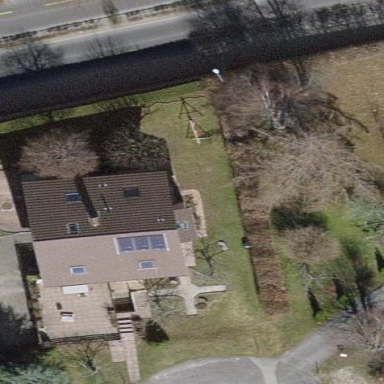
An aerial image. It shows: Detached building with gabled roof.